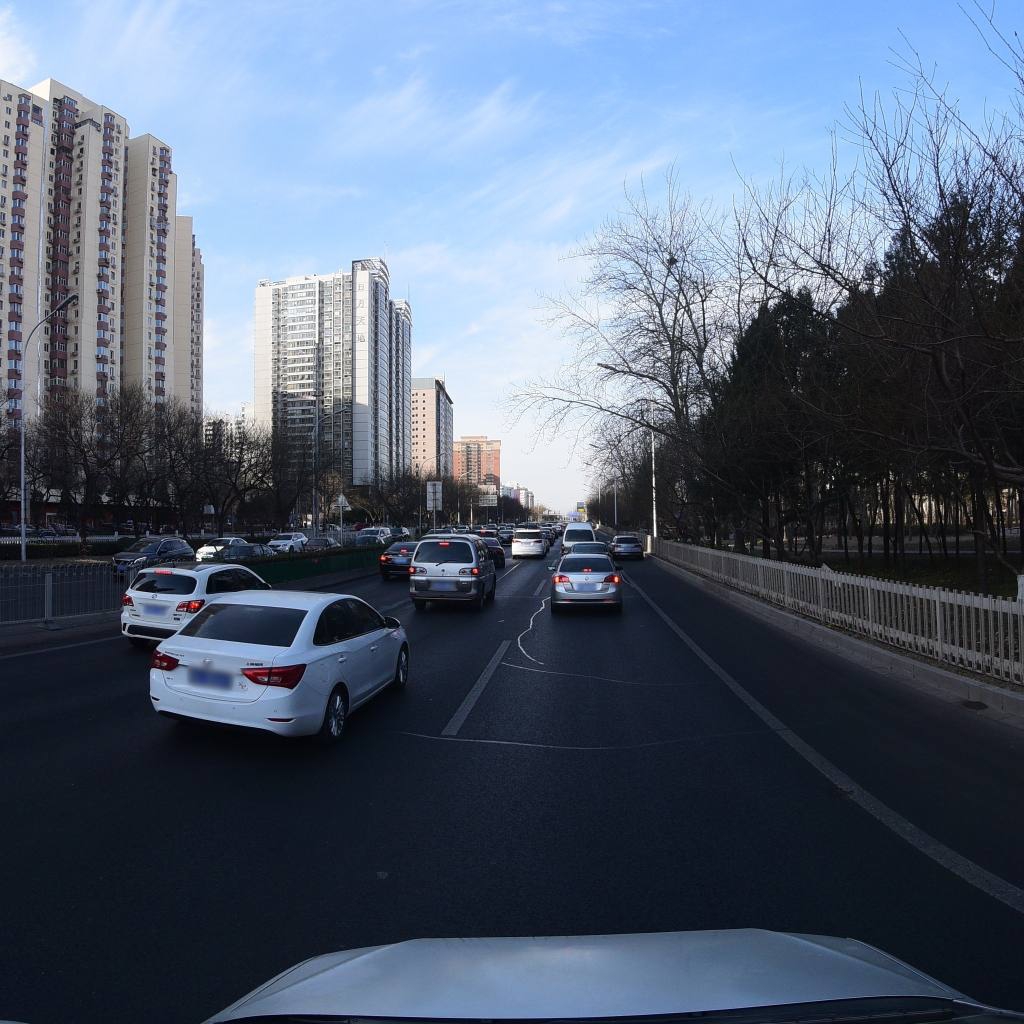
Region: Fengtai
Road damage annotations: transverse patch, longitudinal patch, transverse patch, transverse patch, longitudinal patch